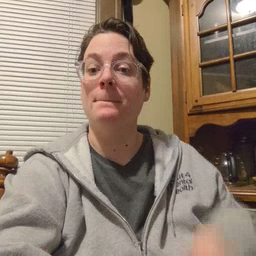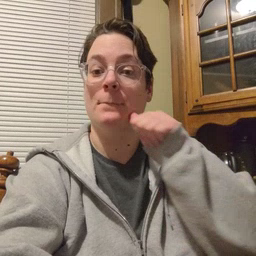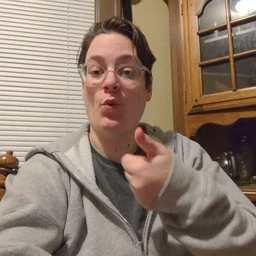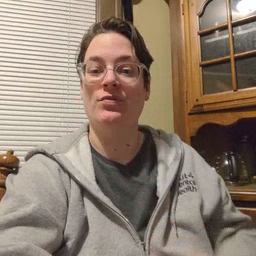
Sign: tomorrow